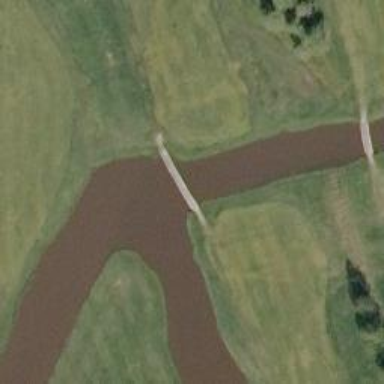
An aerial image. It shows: Pathway for golfing.